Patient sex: M
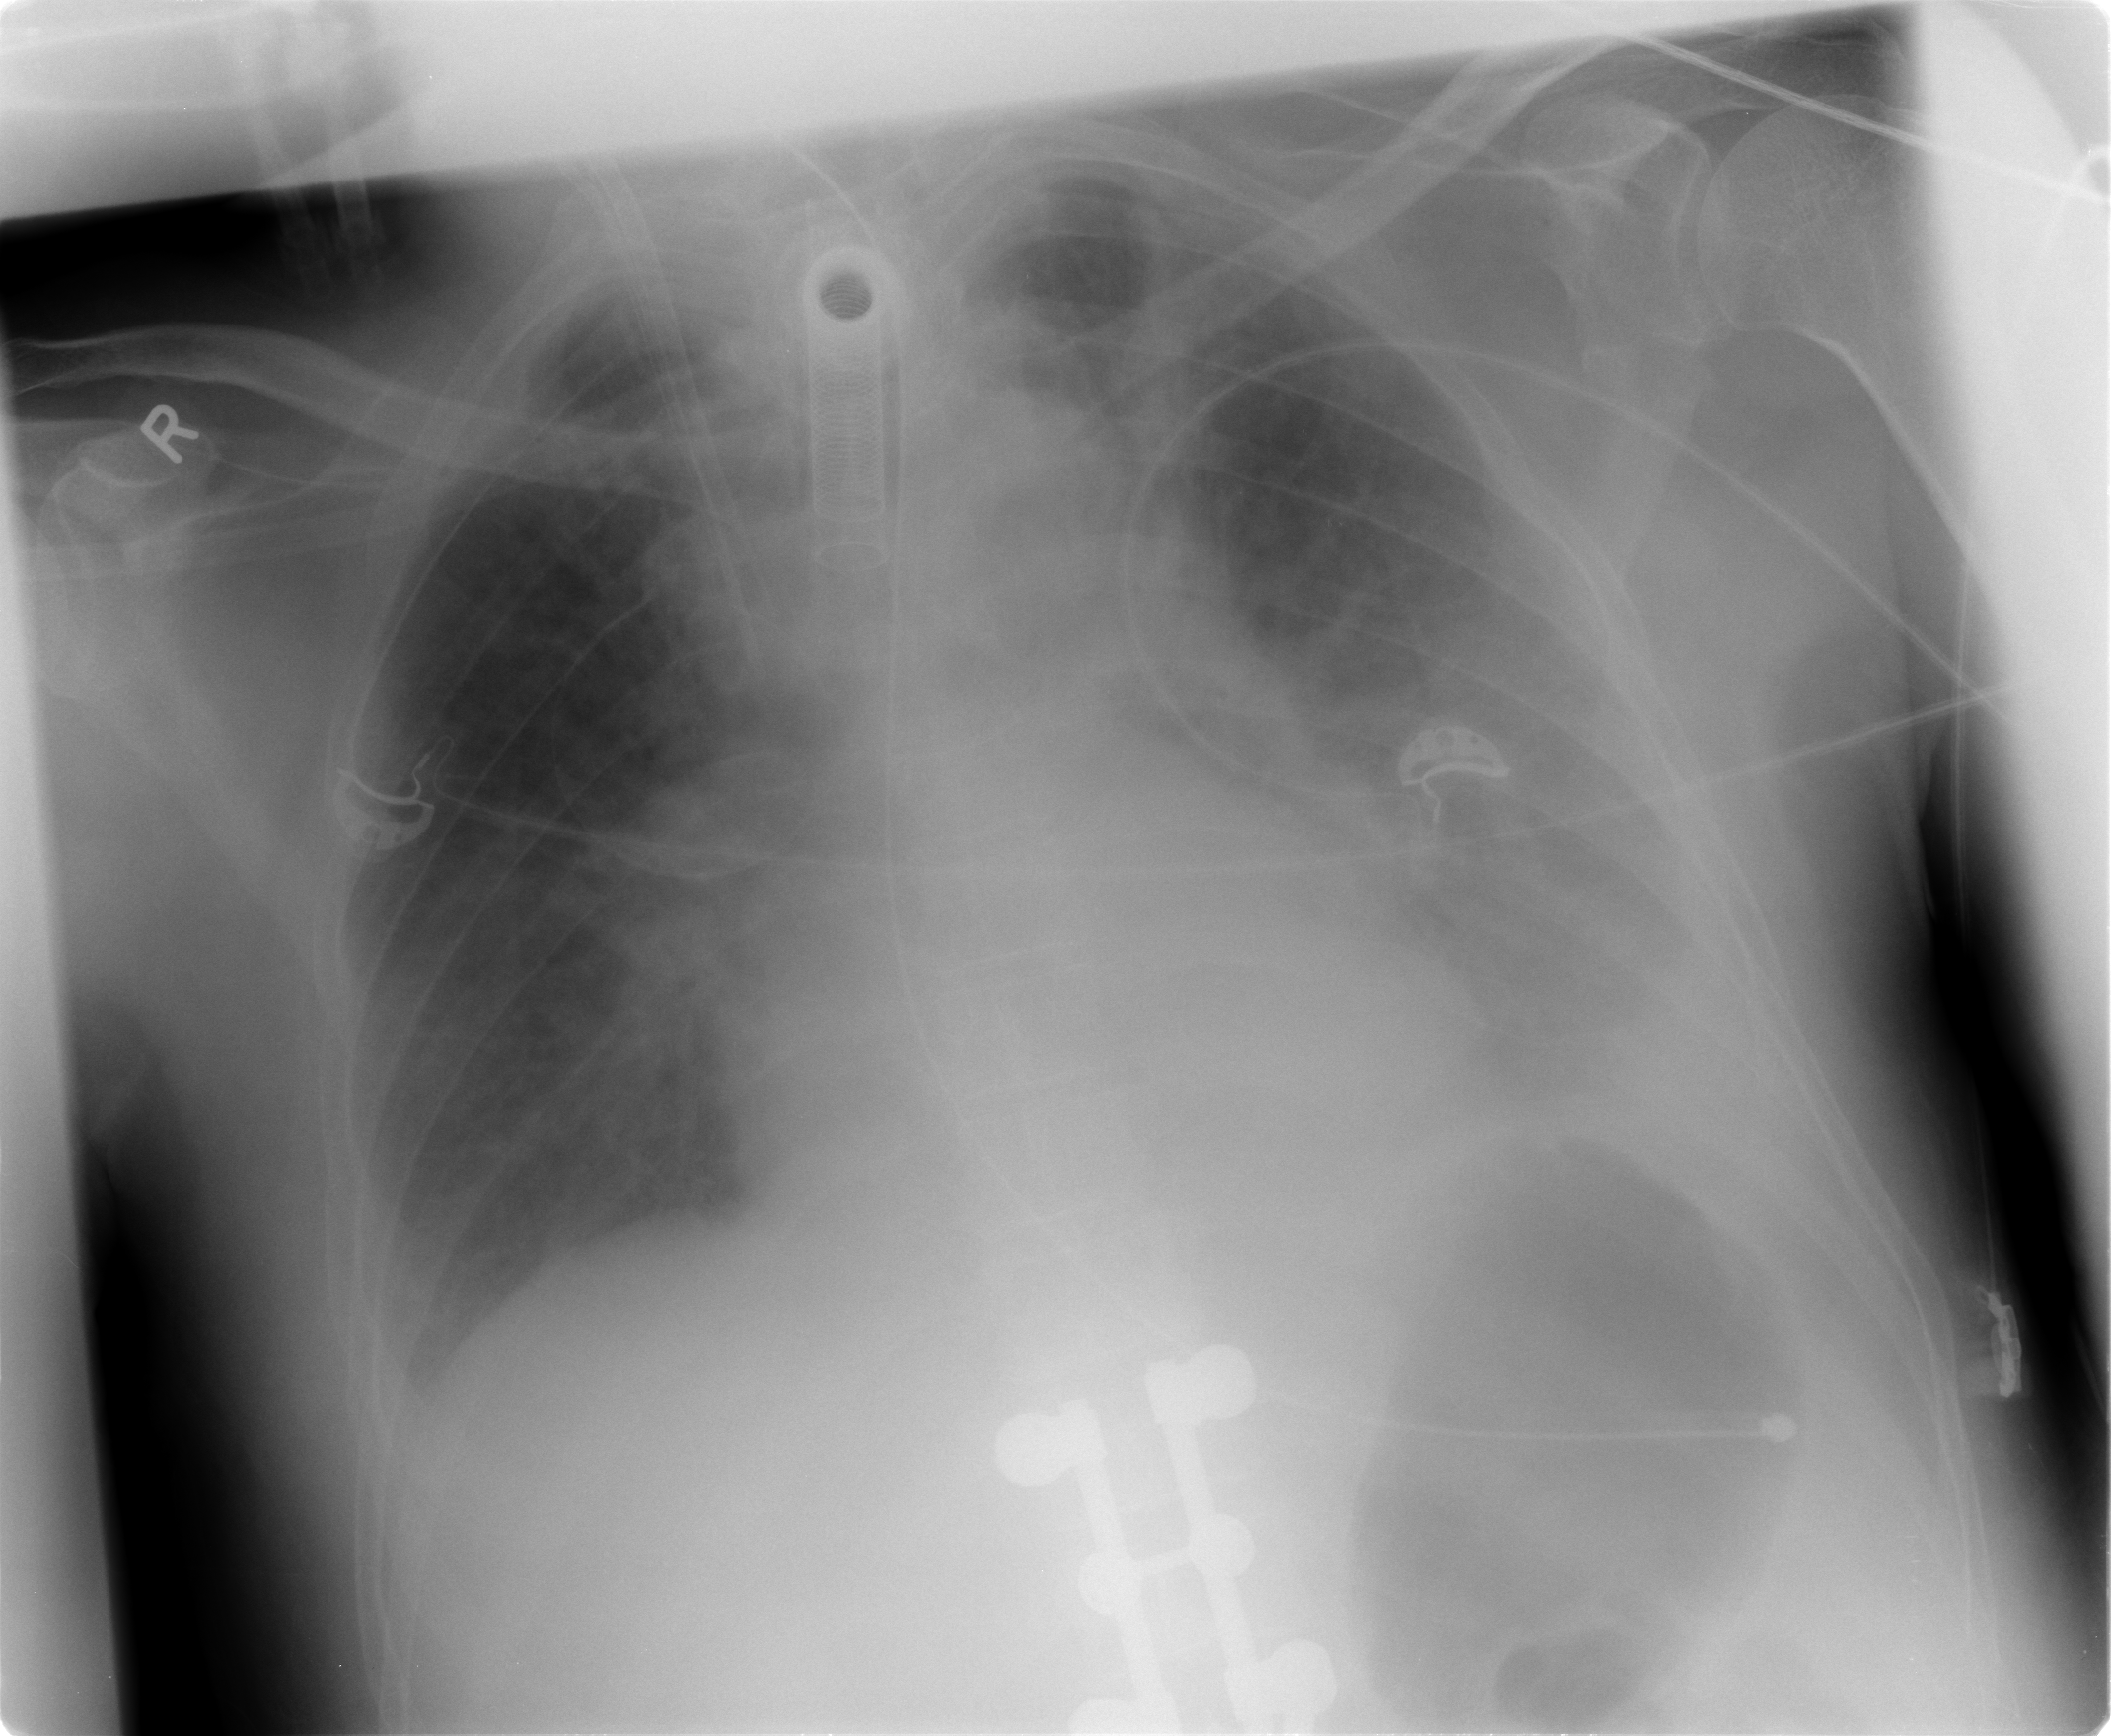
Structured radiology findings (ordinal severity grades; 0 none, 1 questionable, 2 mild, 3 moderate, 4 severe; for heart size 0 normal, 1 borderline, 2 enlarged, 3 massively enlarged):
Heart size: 0
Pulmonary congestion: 2
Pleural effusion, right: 1
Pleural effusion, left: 3
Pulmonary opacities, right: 0
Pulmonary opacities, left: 0
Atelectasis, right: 2
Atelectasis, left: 2